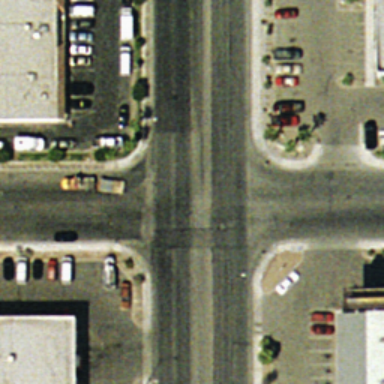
An intersection with some cars on the road .